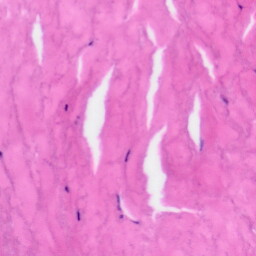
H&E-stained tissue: Tonsil